Question: I wanted to test my 'insert' method. The 'insert' method simply adds the object to the list. However, when I used 'assertEquals', it seemed to be comparing objects and not the content of the objects.
Is there a way to compare the elements of the user defined objects that is stored in an ArrayList?
'''
@Test
public void testInsert() {
// Method answer
Interval newInterval = new Interval(1, 20);
ArrayList<Interval> emptyInterval = new ArrayList<Interval>();
ArrayList<Interval> returnedAnswer = Solution.insert(emptyInterval, newInterval);
// Expected answer
ArrayList<Interval> expected = new ArrayList<Interval>();
//expected.add(newInterval); // This will pass
expected.add(new Interval(1, 20)); // This will fail
assertEquals(expected, returnedAnswer);
}
'''

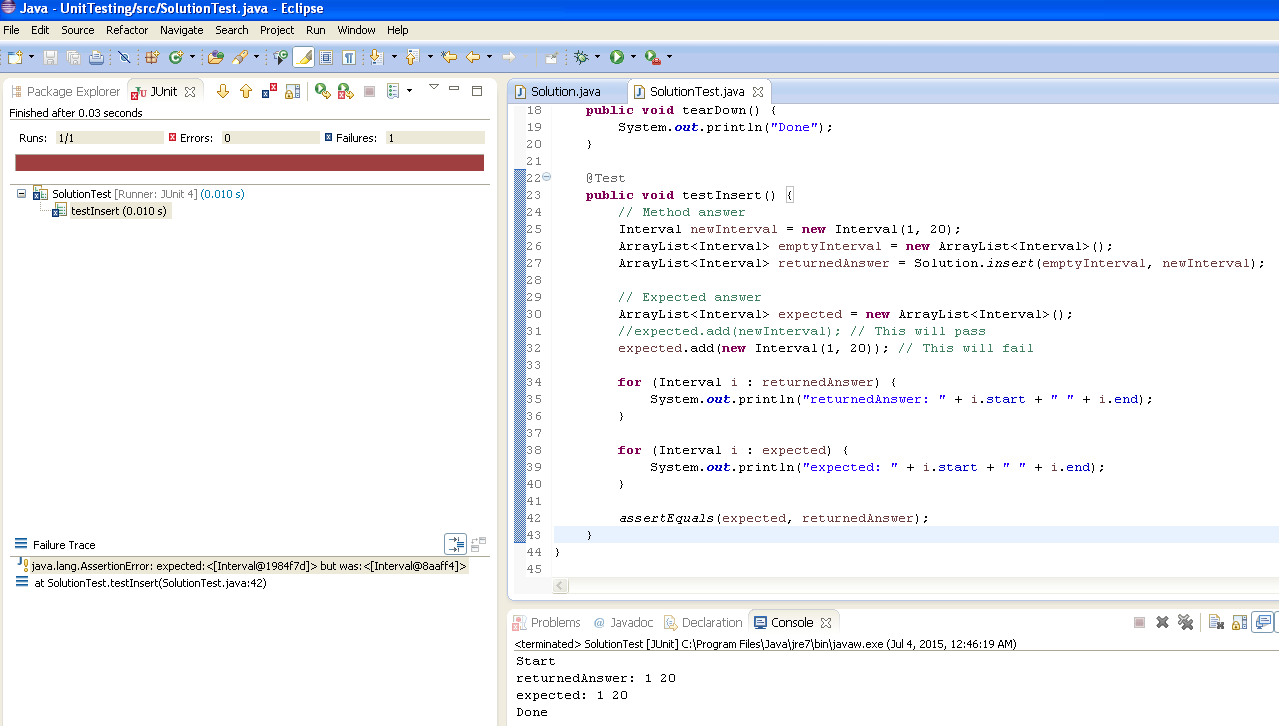
Answer: 'assertEquals' tests equality of objects by calling their 'equals' method. This means that the objects must have a sufficient implementation of that method. It looks like 'Interval' does not have it. Therefore you have to implement 'Interval.equals(Object)'.
You can use <URL> library, too.
'''
assertThat(returnedAnswer, contains(
reflectsEquals(new Interval(1, 20))));
'''
Maybe <URL> provides a similar assert, but you have to look for yourself, because I'm rarely using AssertJ.